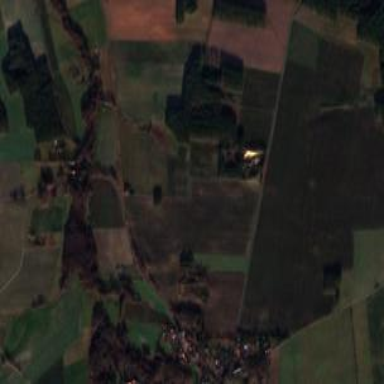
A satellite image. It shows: Picturesque farmland scene.